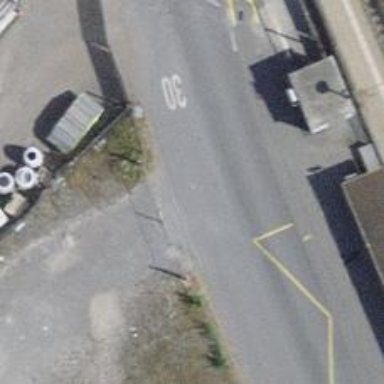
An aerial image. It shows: Unmarked crossing on the road.